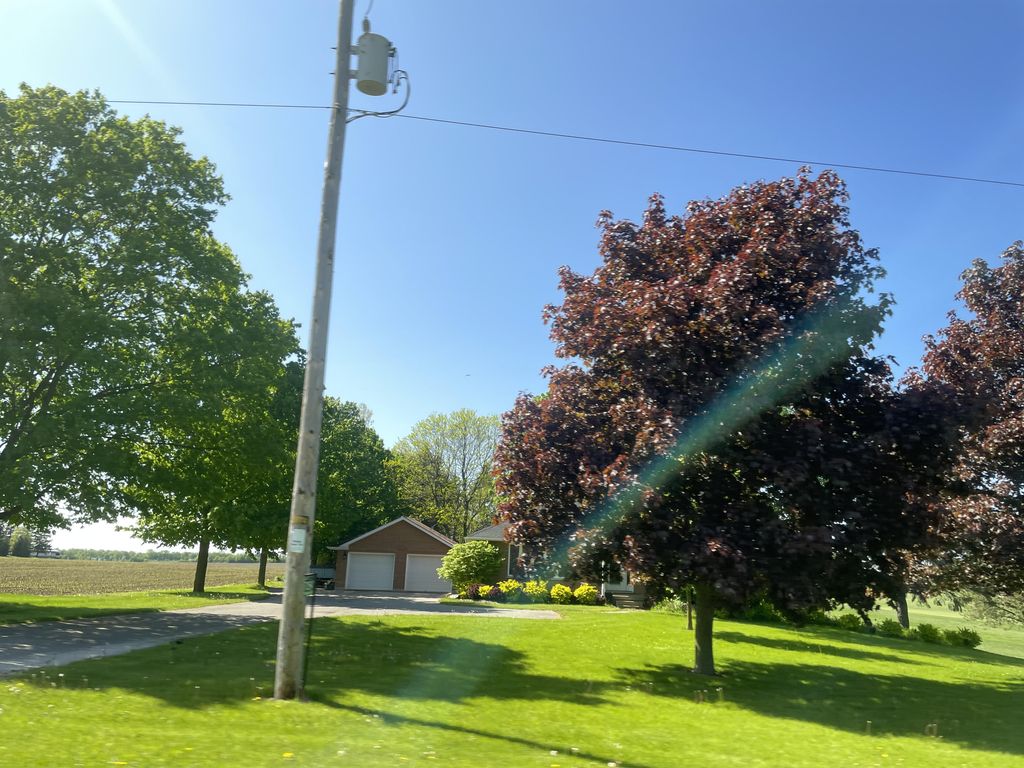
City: kitchener-waterloo